Question: I'm running some simulations and have a distribution p(a1) for every time step.
What i'm looking for is a way to plot the p(a1) distributions (as continuous lines) for every time step.
Basically something like this but without the edges connected :

3D plotting in R has always thrown me off so if anyone has an idea on how to achieve this, feel free to suggest. You can use the following code to try out stuff.
'''
a1 = rep(0, 10)
t = 1:20
pa1 = matrix(ncol=length(a1), nrow = length(t))
for(i in t){pa1[i,]=a1+i}
'''
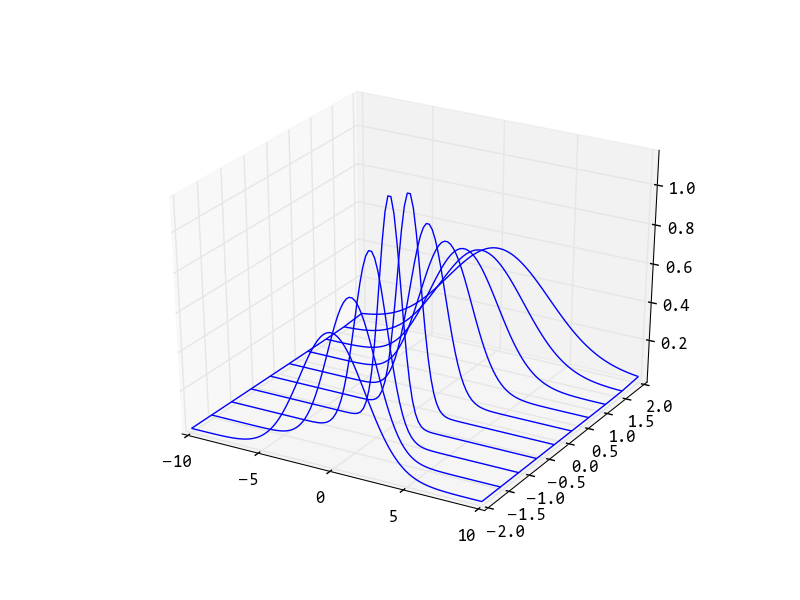
Answer: You could use the 'rgl' package for that.
In the code below, you create the density for each empirical distribution, obtain its respective x and y coordinates, and add a third dimension, which has to be same value within each distribution, but different across them (sequentially adding 0.1 for example)
If you run the code, you can then move the plot around to obtain the perspective you are interested
'''
library(rgl)
# example data
x <- replicate(5, rnorm(100))
D <- apply(x, 2, density)
coords <- lapply(1:5, function(i) cbind(x = D[[i]]$x,z = rep(i/10, 512),y =
D[[i]]$y))
plot3d(coords[[1]], ylim = c(0, 0.6), type = "l", col = "blue")
sapply(2:5, function(i) plot3d(coords[[i]],add = TRUE,type = "l", col =
"blue"))
grid3d(c("x", "y+", "z"))
'''
<URL>